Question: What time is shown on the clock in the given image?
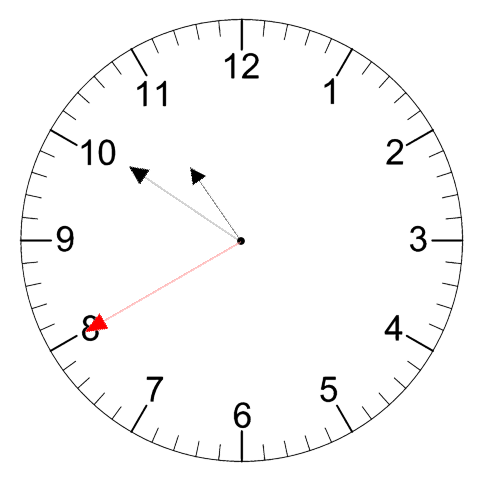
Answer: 10:50:40